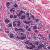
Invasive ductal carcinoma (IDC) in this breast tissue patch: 0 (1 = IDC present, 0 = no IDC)